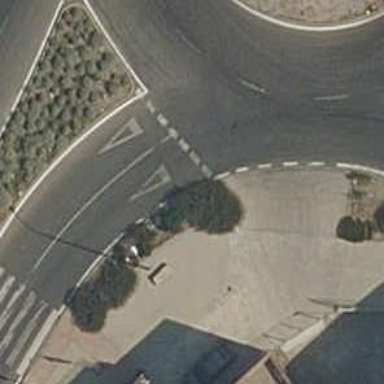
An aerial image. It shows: Road with "give way" sign.